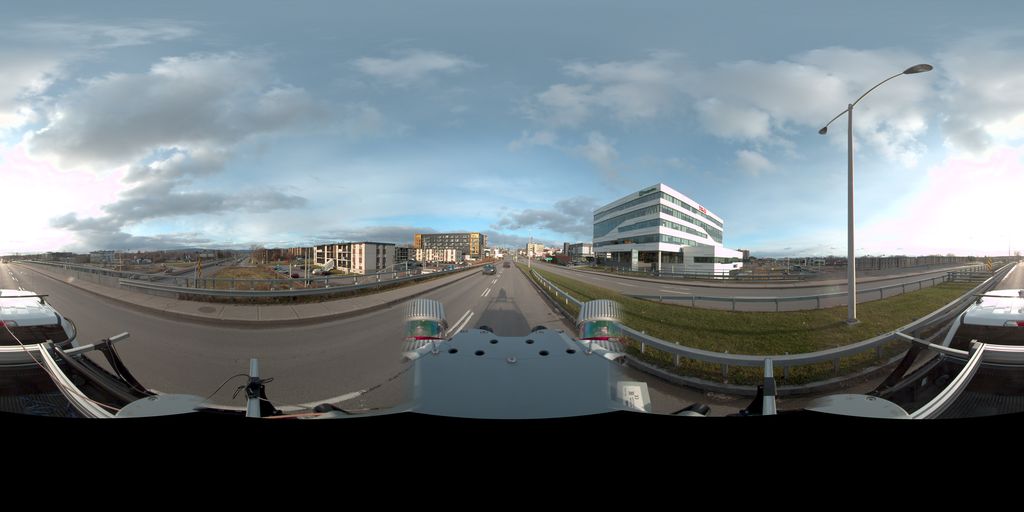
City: quebec_city